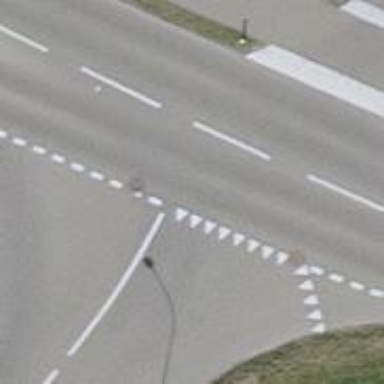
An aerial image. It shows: Road with "give way" sign.